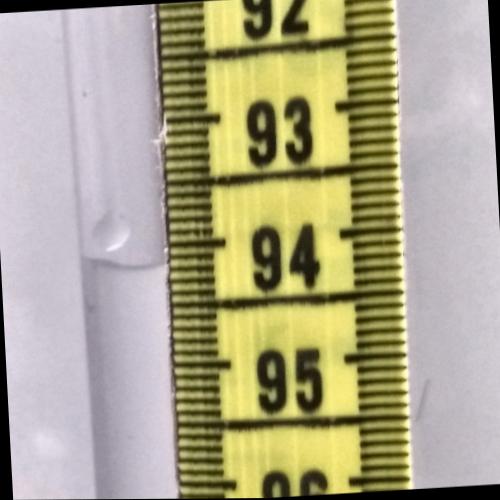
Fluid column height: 94.2 cm